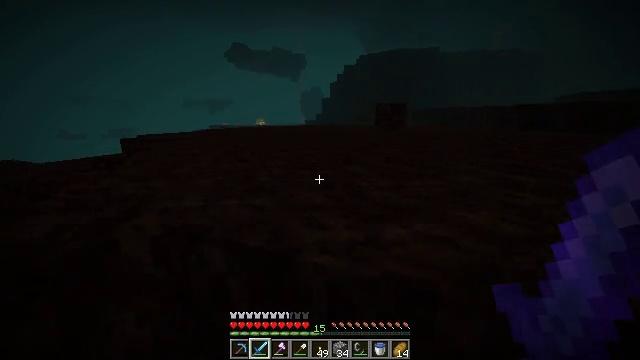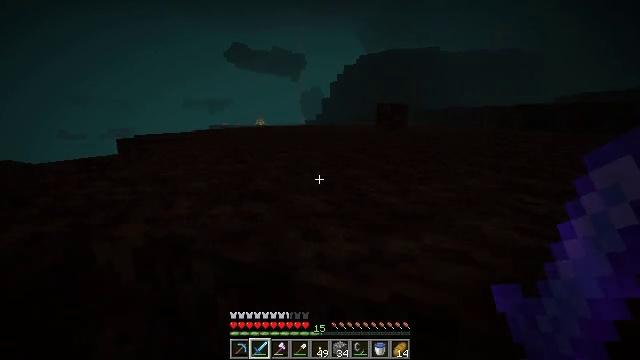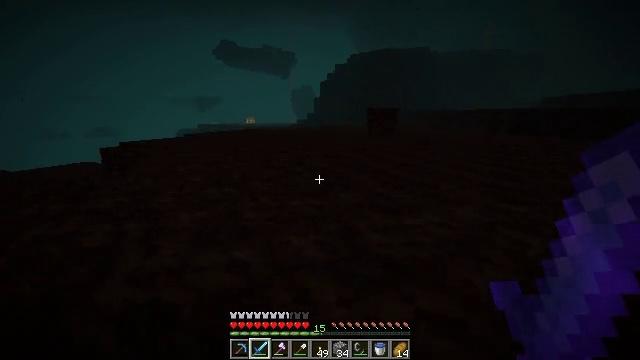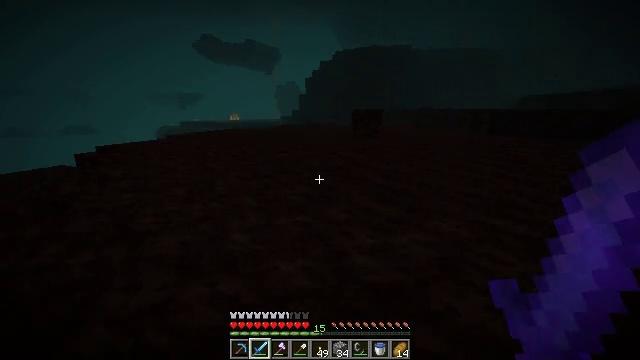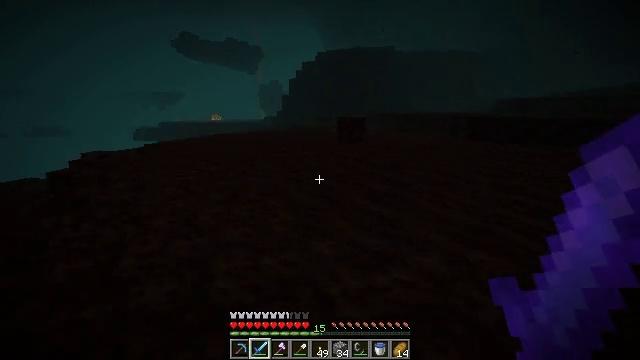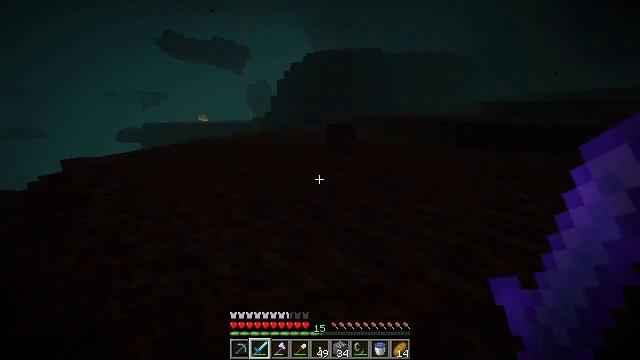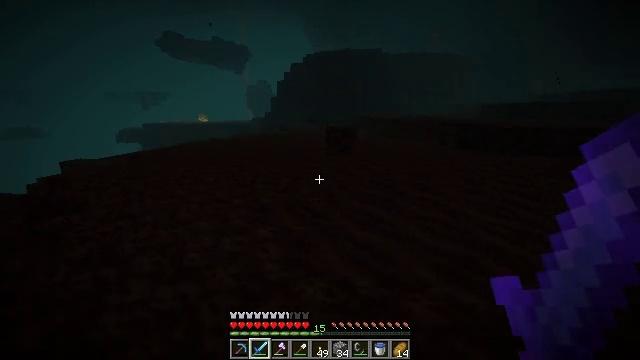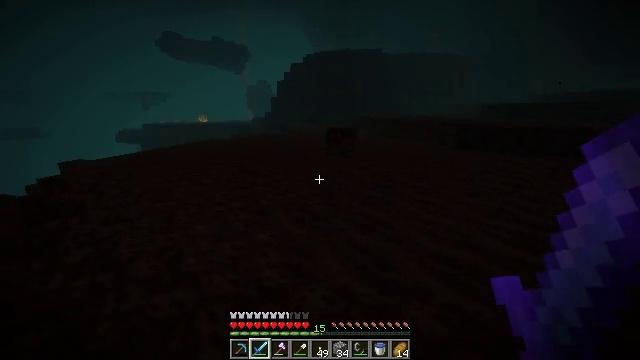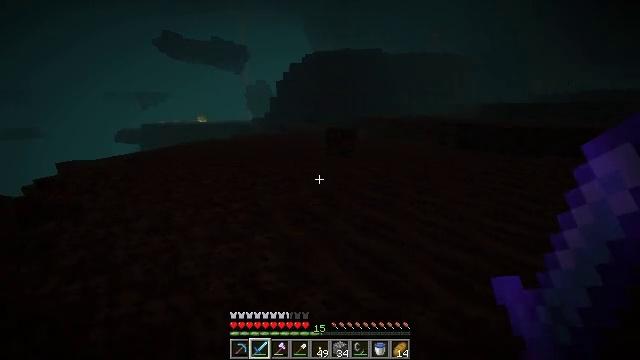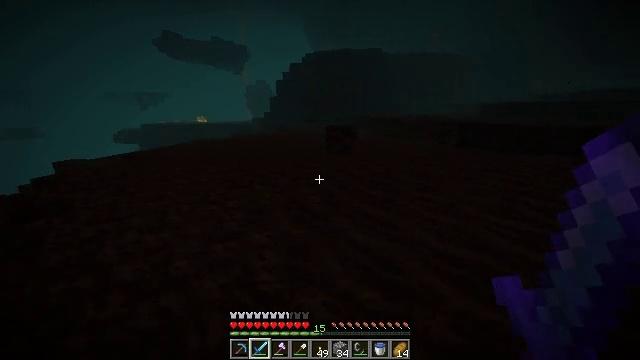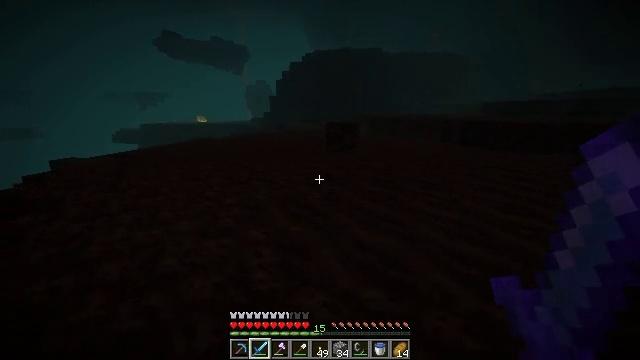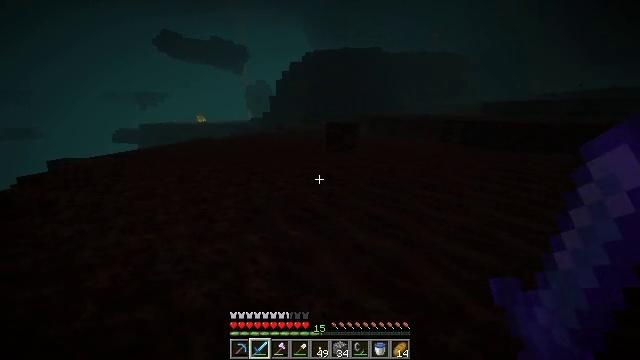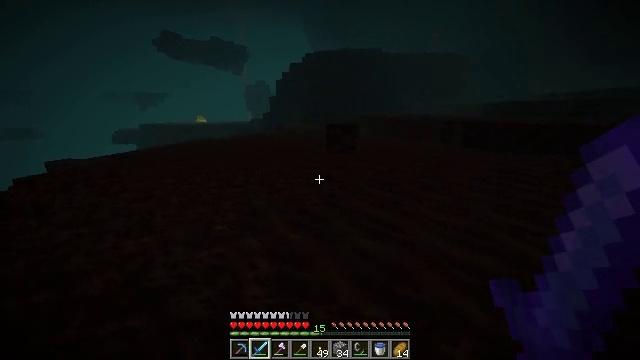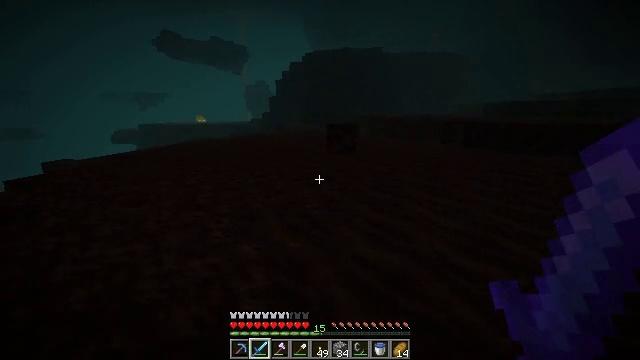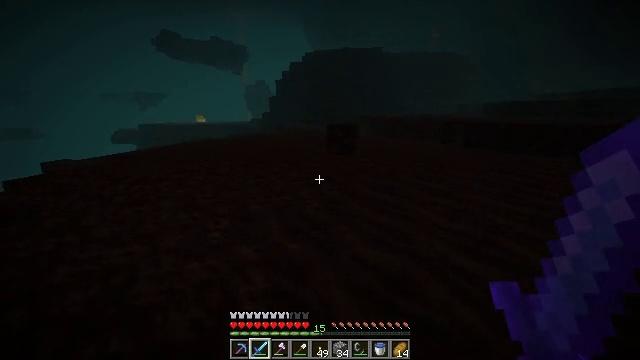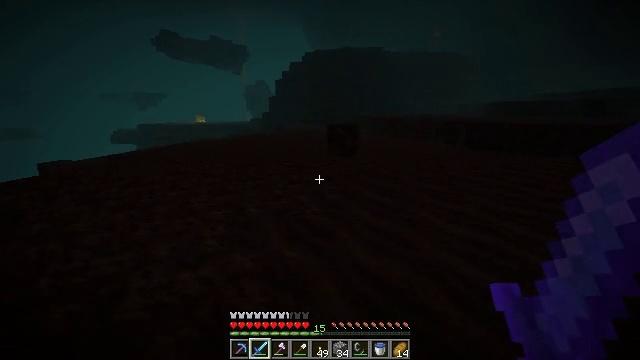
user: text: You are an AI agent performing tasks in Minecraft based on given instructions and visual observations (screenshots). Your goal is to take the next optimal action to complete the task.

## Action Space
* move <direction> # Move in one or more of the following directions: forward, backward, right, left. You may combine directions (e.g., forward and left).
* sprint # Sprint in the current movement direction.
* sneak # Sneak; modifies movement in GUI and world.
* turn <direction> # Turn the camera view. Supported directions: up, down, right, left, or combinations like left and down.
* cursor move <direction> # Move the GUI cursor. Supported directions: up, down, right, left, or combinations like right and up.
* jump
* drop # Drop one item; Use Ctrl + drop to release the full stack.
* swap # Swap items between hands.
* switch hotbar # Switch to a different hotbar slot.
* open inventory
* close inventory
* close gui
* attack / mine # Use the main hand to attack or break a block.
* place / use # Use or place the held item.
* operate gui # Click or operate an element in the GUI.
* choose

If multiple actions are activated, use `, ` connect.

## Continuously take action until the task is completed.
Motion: motion action
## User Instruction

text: Dig soul soil with a shovel.
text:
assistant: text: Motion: move forward
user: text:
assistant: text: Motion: move forward, turn right, jump
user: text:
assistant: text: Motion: move forward, turn right, jump
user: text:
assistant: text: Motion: move forward, turn right, jump
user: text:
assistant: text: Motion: move forward, turn right, jump
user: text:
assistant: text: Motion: move forward, jump
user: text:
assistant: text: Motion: move forward, jump
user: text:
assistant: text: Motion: move forward, jump
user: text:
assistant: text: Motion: move forward
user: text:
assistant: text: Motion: move forward
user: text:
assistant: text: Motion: move forward
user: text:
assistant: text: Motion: move forward
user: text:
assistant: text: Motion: move forward
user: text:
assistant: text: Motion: move forward
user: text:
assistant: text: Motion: move forward
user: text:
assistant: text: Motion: move forward
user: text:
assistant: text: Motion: move forward
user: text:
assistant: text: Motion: move forward
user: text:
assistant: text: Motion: move forward
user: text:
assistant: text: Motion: move forward
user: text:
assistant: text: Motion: move forward
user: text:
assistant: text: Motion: move forward
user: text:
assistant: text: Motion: move forward
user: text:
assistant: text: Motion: move forward
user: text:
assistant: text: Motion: move forward
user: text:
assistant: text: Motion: move forward
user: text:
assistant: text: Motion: move forward, turn right and down
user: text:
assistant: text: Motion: move forward, turn right and down
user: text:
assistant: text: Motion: move forward, turn right
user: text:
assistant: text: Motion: move forward, turn right